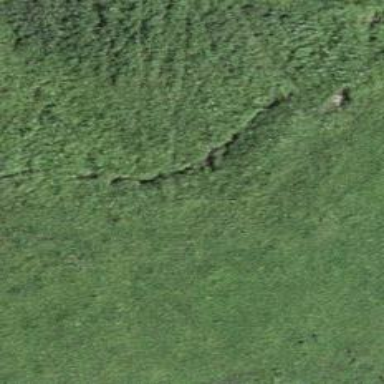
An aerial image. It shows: Ditch in the surroundings.